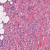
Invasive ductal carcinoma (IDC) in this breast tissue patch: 1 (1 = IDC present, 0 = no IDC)